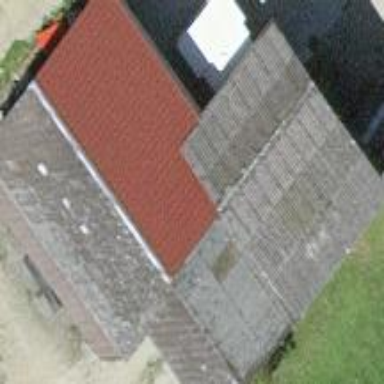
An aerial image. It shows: Shed building.